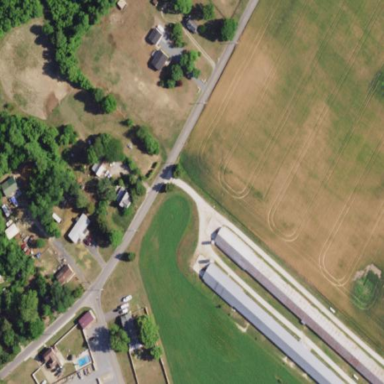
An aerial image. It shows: Farm building.